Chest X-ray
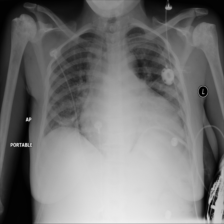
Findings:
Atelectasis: negative
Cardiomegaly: positive
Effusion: negative
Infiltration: negative
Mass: negative
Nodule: negative
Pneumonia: negative
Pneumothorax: negative
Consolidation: negative
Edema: negative
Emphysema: negative
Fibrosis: negative
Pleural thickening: negative
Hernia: negative